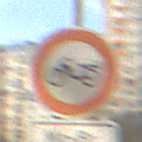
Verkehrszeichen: VerbotMofas
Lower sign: ZeitangabenMitBeschraenkungAufWochentage2
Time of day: MorningAfternoon
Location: Outdoor (Urban)
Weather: PartlyCloudy
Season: NotSpecified
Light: Natural